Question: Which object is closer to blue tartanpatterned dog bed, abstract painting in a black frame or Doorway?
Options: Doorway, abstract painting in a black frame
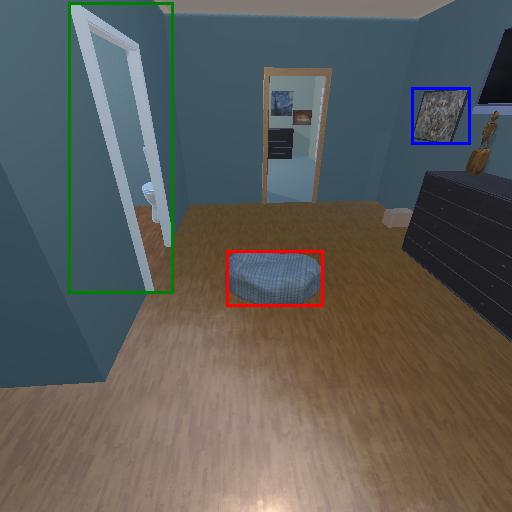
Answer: Doorway